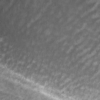
Label: not_dusty